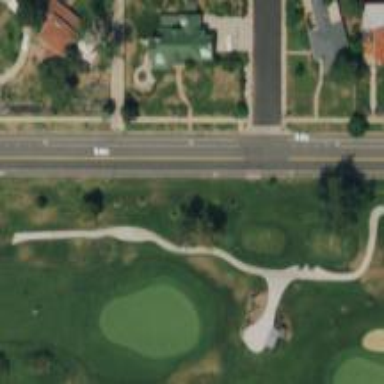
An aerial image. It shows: Path for golf carts.